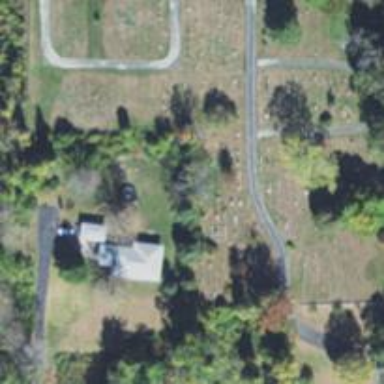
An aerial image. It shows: Cemetery that holds historical significance.